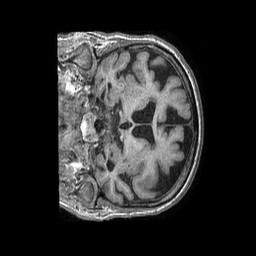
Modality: T1w
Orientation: coronal
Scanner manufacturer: philips
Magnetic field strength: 1.5 T
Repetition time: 0.007791 s
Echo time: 0.003555 s